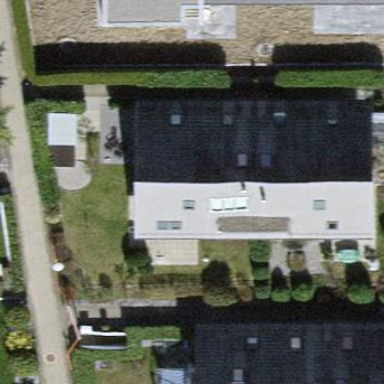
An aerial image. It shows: Semi-detached house.